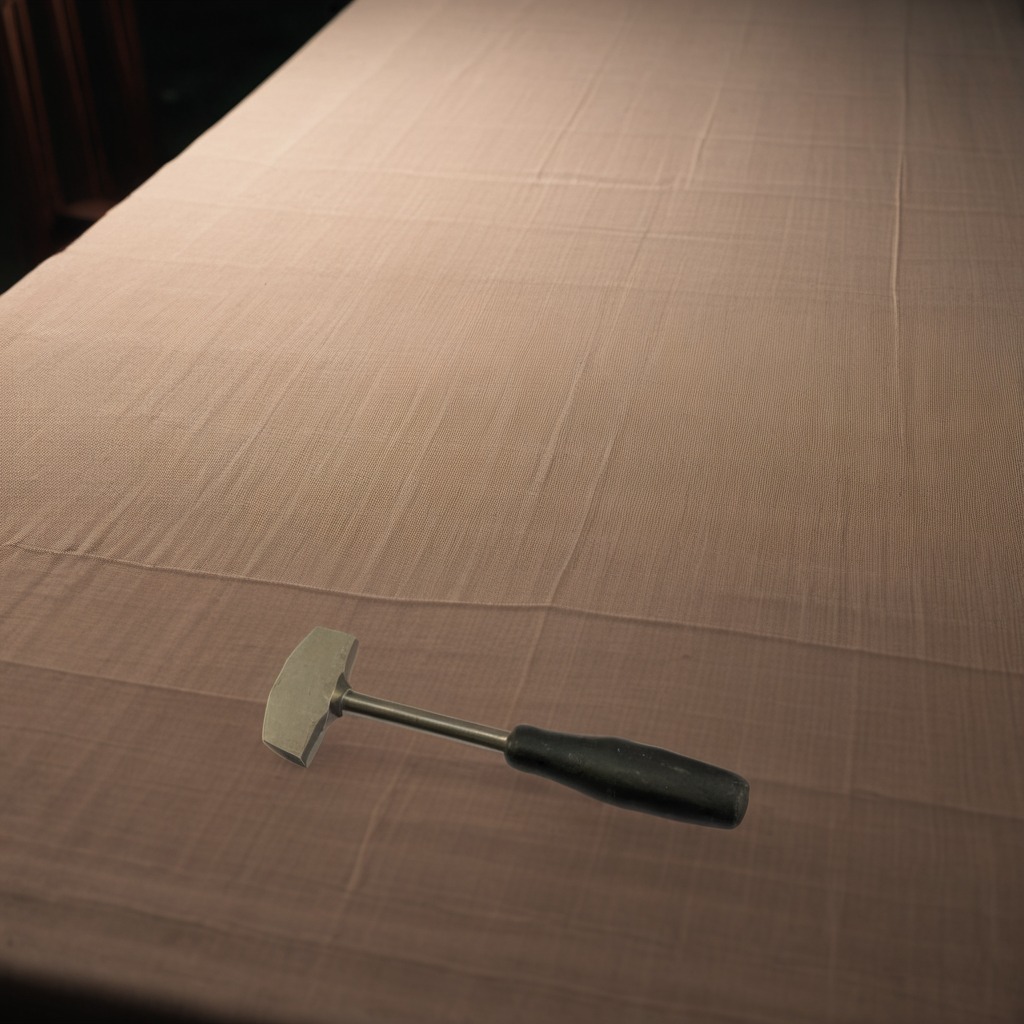
A hammer lies on the wooden table inside a workshop at night.